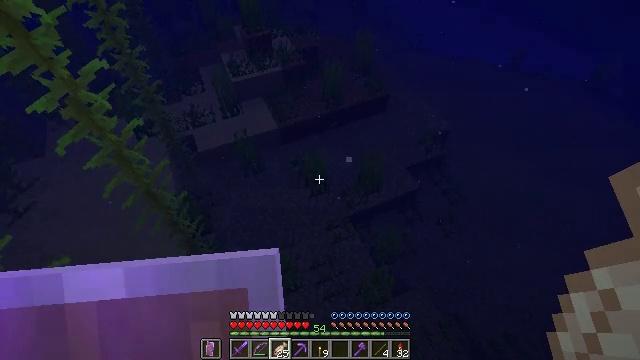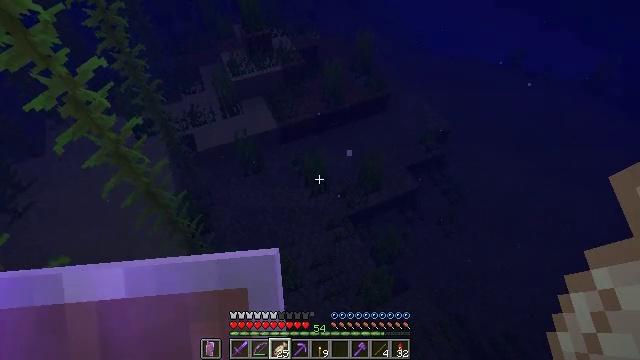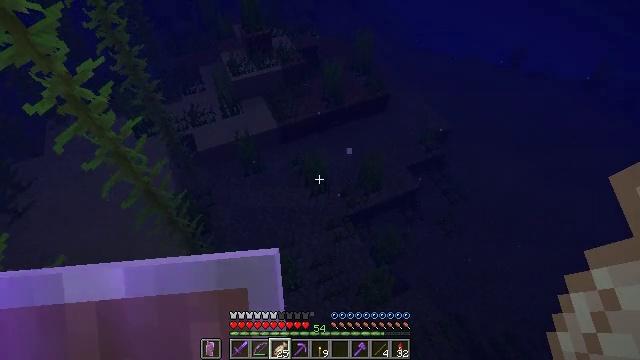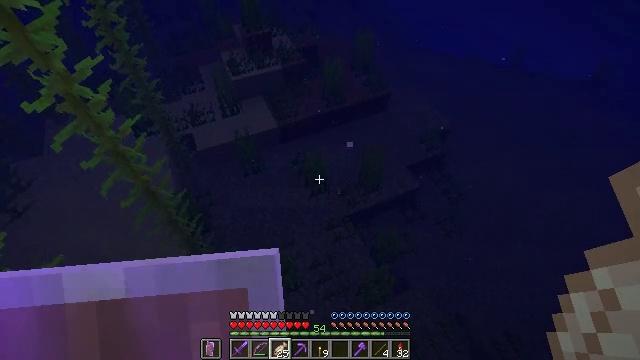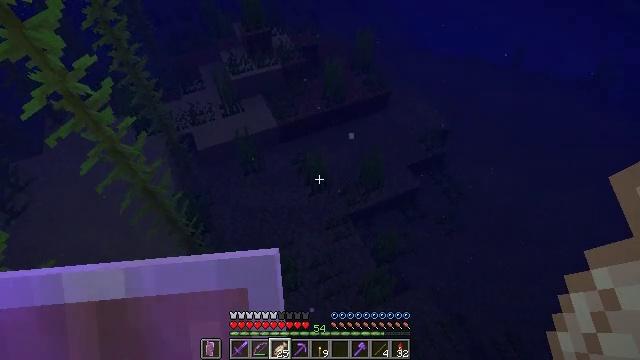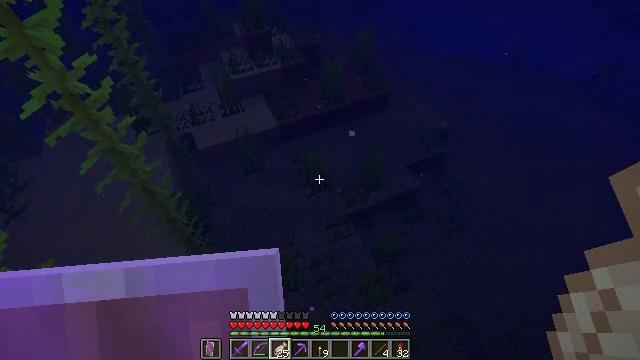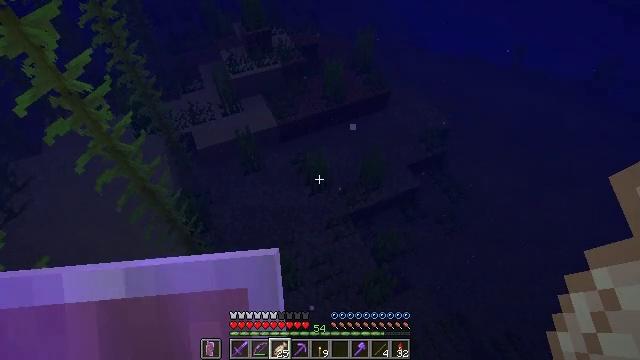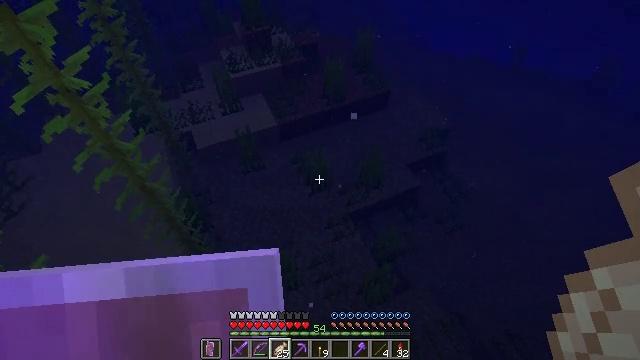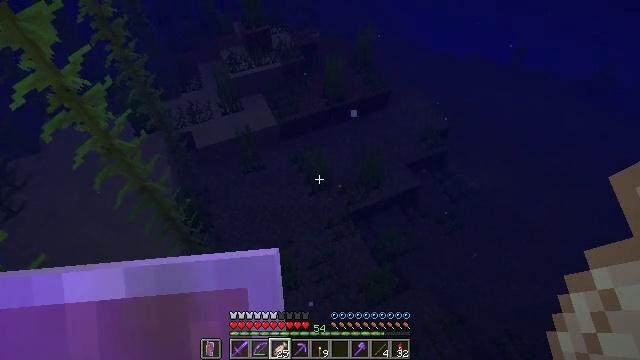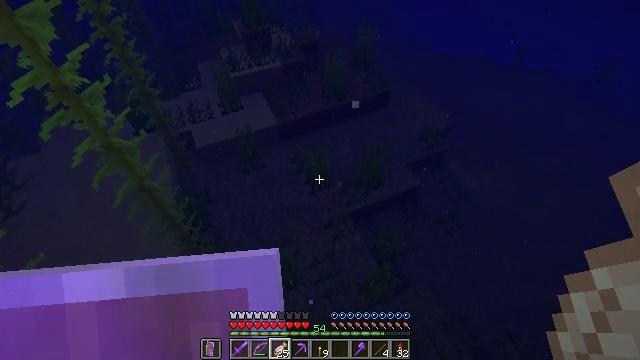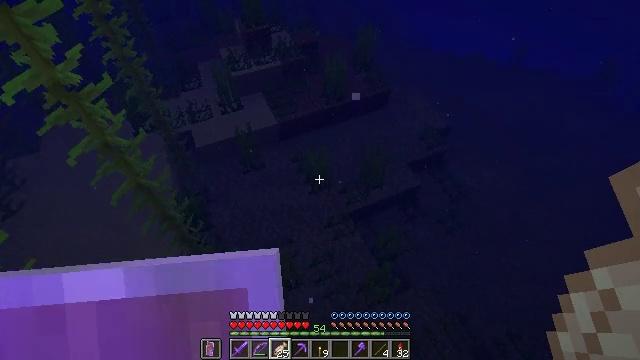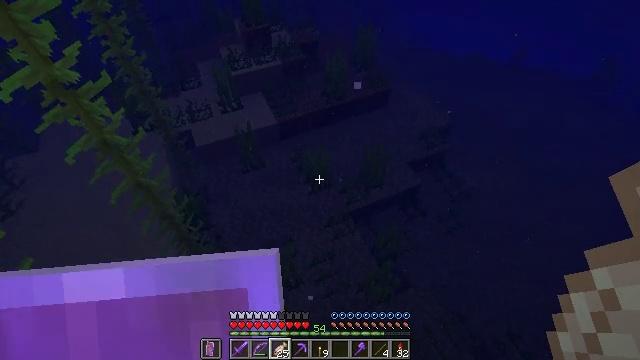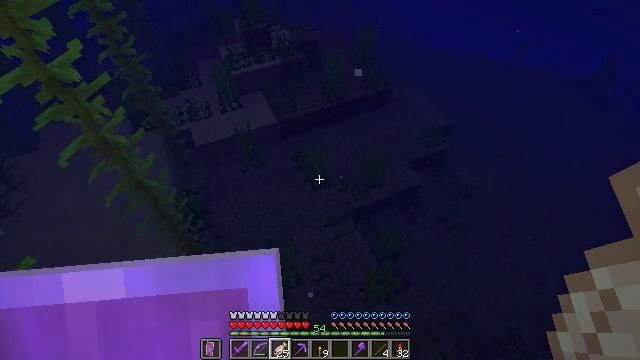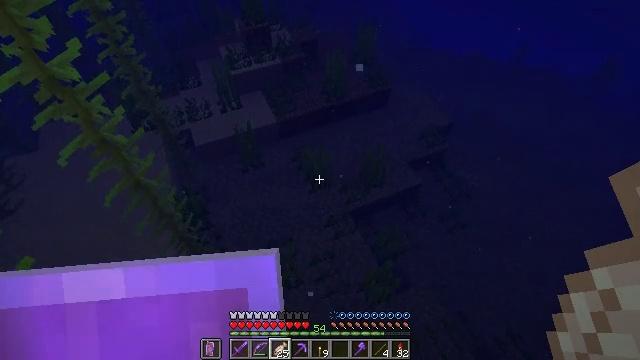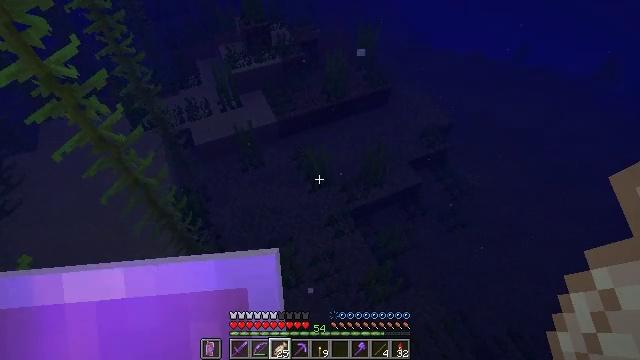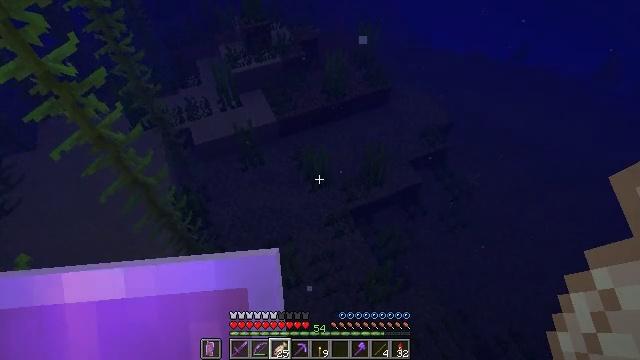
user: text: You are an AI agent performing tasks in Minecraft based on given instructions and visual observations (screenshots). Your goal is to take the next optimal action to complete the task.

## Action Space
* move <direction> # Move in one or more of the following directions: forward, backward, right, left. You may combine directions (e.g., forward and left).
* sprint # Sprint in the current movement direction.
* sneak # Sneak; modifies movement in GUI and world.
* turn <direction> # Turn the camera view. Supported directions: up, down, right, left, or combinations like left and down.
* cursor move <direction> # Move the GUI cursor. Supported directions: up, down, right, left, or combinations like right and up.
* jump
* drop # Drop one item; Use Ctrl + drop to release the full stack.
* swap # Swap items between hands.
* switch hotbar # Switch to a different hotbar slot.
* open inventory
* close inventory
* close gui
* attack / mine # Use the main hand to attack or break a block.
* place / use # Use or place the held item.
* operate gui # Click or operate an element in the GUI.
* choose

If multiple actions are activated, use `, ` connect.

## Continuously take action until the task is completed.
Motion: motion action
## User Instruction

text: Break the seagrass in the ocean.
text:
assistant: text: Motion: no_op
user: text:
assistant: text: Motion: no_op
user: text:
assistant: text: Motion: no_op
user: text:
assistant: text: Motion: no_op
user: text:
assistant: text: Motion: no_op
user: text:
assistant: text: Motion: no_op
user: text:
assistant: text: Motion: no_op
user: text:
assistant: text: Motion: no_op
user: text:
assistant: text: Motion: no_op
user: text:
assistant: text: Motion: no_op
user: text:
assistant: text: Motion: no_op
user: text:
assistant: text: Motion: no_op
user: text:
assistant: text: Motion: no_op
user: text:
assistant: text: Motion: no_op
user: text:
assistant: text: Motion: no_op
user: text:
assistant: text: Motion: no_op
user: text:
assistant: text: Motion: no_op
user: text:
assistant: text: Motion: no_op
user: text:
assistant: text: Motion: no_op
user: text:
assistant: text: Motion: no_op
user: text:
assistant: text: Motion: no_op
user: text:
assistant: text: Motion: no_op
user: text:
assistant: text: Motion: no_op
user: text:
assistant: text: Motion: no_op
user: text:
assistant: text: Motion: no_op
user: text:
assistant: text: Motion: no_op
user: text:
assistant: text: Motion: turn right and up, jump
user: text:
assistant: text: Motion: turn right and up, jump
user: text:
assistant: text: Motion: turn right and up, jump
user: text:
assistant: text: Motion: jump